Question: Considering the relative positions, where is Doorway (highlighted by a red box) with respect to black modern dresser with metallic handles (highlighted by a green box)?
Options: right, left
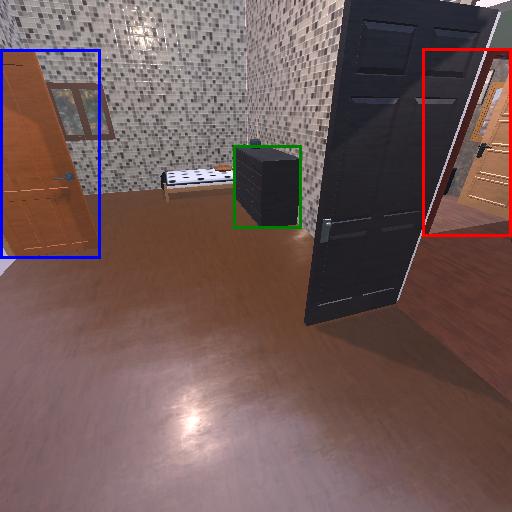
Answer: right